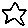
Label: star